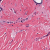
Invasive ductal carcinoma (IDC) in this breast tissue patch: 0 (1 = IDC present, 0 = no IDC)